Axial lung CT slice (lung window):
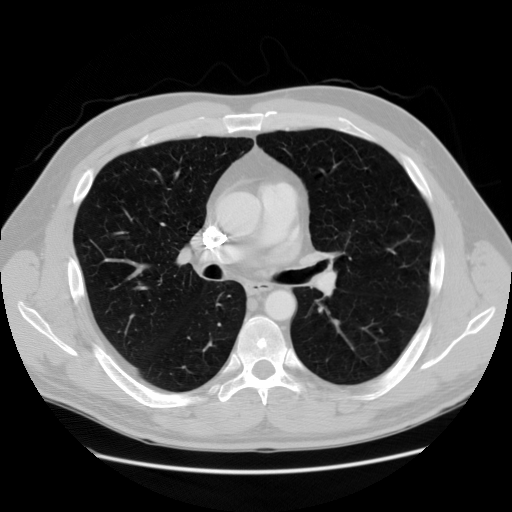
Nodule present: no